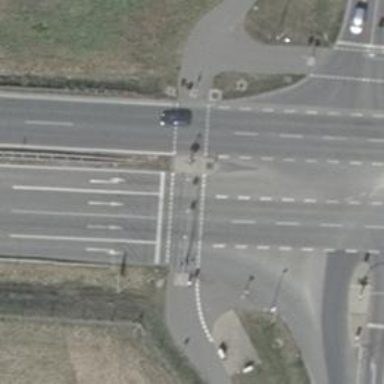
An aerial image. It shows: Road with traffic signals controlling the flow of traffic.